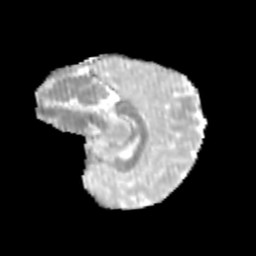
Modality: MD
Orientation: sagittal
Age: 9
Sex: female
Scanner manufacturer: siemens
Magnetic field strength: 3 T
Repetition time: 3.8 s
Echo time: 0.07 s